Question: For a bar graph, I want to stack the bar components vertically in a custom order. In the example below, the variable that should control the stacking order is "mechanism." The intended stacking order is neither alphabetical order nor the order in which the dataframe's rows are sequenced. Not all bars have all mechanisms. I manually set the sequence and use the sequence as levels for a factor. The entirely missing factor level doesn't get handled right, for which a solution would be welcome but I can work around that.
To add text labels indicating each component's magnitude, I calculate the labels' y height values and add a geom_text. I want the color of the text to be a consistent contrast to the color of the bar component: white text on blue bar components, etc. So I assign geom_text's color to the same variable as the geom_bar's fill. But the intended color pairings for background and text do not remain matched. Ideas please?? (thank you to the editor who inserted the picture of the messed up graph.)
The desired outcome is that each bar component whose mechanism is "hot" would have red fill annotated with black text. Each component whose mechanism is "urban" would have tan4 fill annotated with grey50 text.
I also tried assigning the color without making the mapped variable into a factor (example option 1), as in <URL>.
'''
library(ggplot2)
m.data <- data.frame(m.model = factor(c(1, 1, 2, 2, 4)),
mechanism = c("urban", "hot", "hot", "urban", "urban"),
bar.height = 1:5,
y.for.text = c(.5, 2, 1.5, 5, 2.5))
mechanism.order <- c("hot", "dry", "urban")
mechanism.colors <- c("red", "blue", "tan4")
text.colors <- c("black", "white", "grey50")
m.map <- ggplot() +
geom_bar(data = m.data, aes(x = m.model, y = bar.height,
fill = factor(mechanism, levels = mechanism.order)),
stat = "identity") +
scale_fill_manual(values = mechanism.colors) +
scale_color_manual(values = text.colors)
# option 1:
m.map +
geom_text(data = m.data, aes(x = m.model, y = y.for.text,
color = mechanism, label = bar.height))
# option 2:
m.map +
geom_text(data = m.data, aes(x = m.model, y = y.for.text,
color = factor(mechanism, levels = mechanism.order),
label = bar.height))
'''

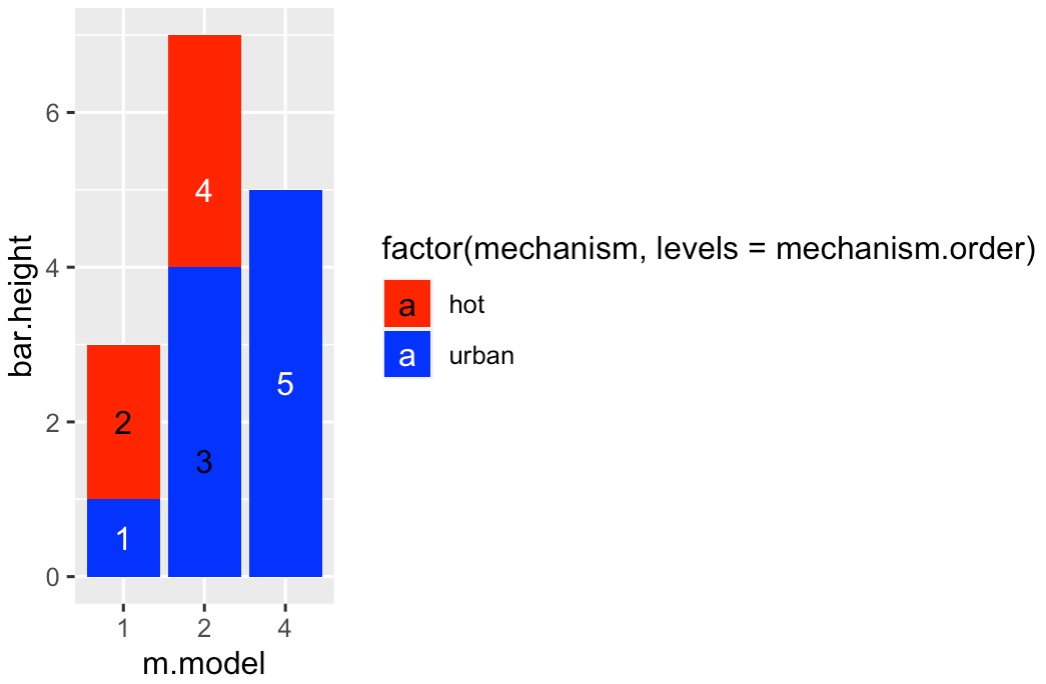
Answer: To be explicit about the colours, pass them as a vector.
A couple of other points here:
1. A geom_bar with stat = "identity" is just a long way of writing geom_col
2. You don't need to hand code y positions for text. Just use position_stack(vjust = 0.5) inside geom_text to have central bar labels
3. If your layers all use the same data and x, y variables, pass them via the initial ggplot call and let the layers inherit them
'''
mechanism.colors <- c(hot = "red", dry = "blue", urban = "tan4")
text.colors <- c(hot = "black", dry = "white", urban = "gray50")
ggplot(data = m.data, aes(x = m.model, y = bar.height)) +
geom_col(aes( fill = factor(mechanism, levels = mechanism.order))) +
geom_text(aes(label = bar.height, color = mechanism),
position = position_stack(vjust = 0.5), size = 8) +
scale_fill_manual(values = mechanism.colors) +
scale_color_manual(values = text.colors) +
labs(fill = "mechanism") +
guides(color = guide_none())
'''
<URL>